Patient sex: F
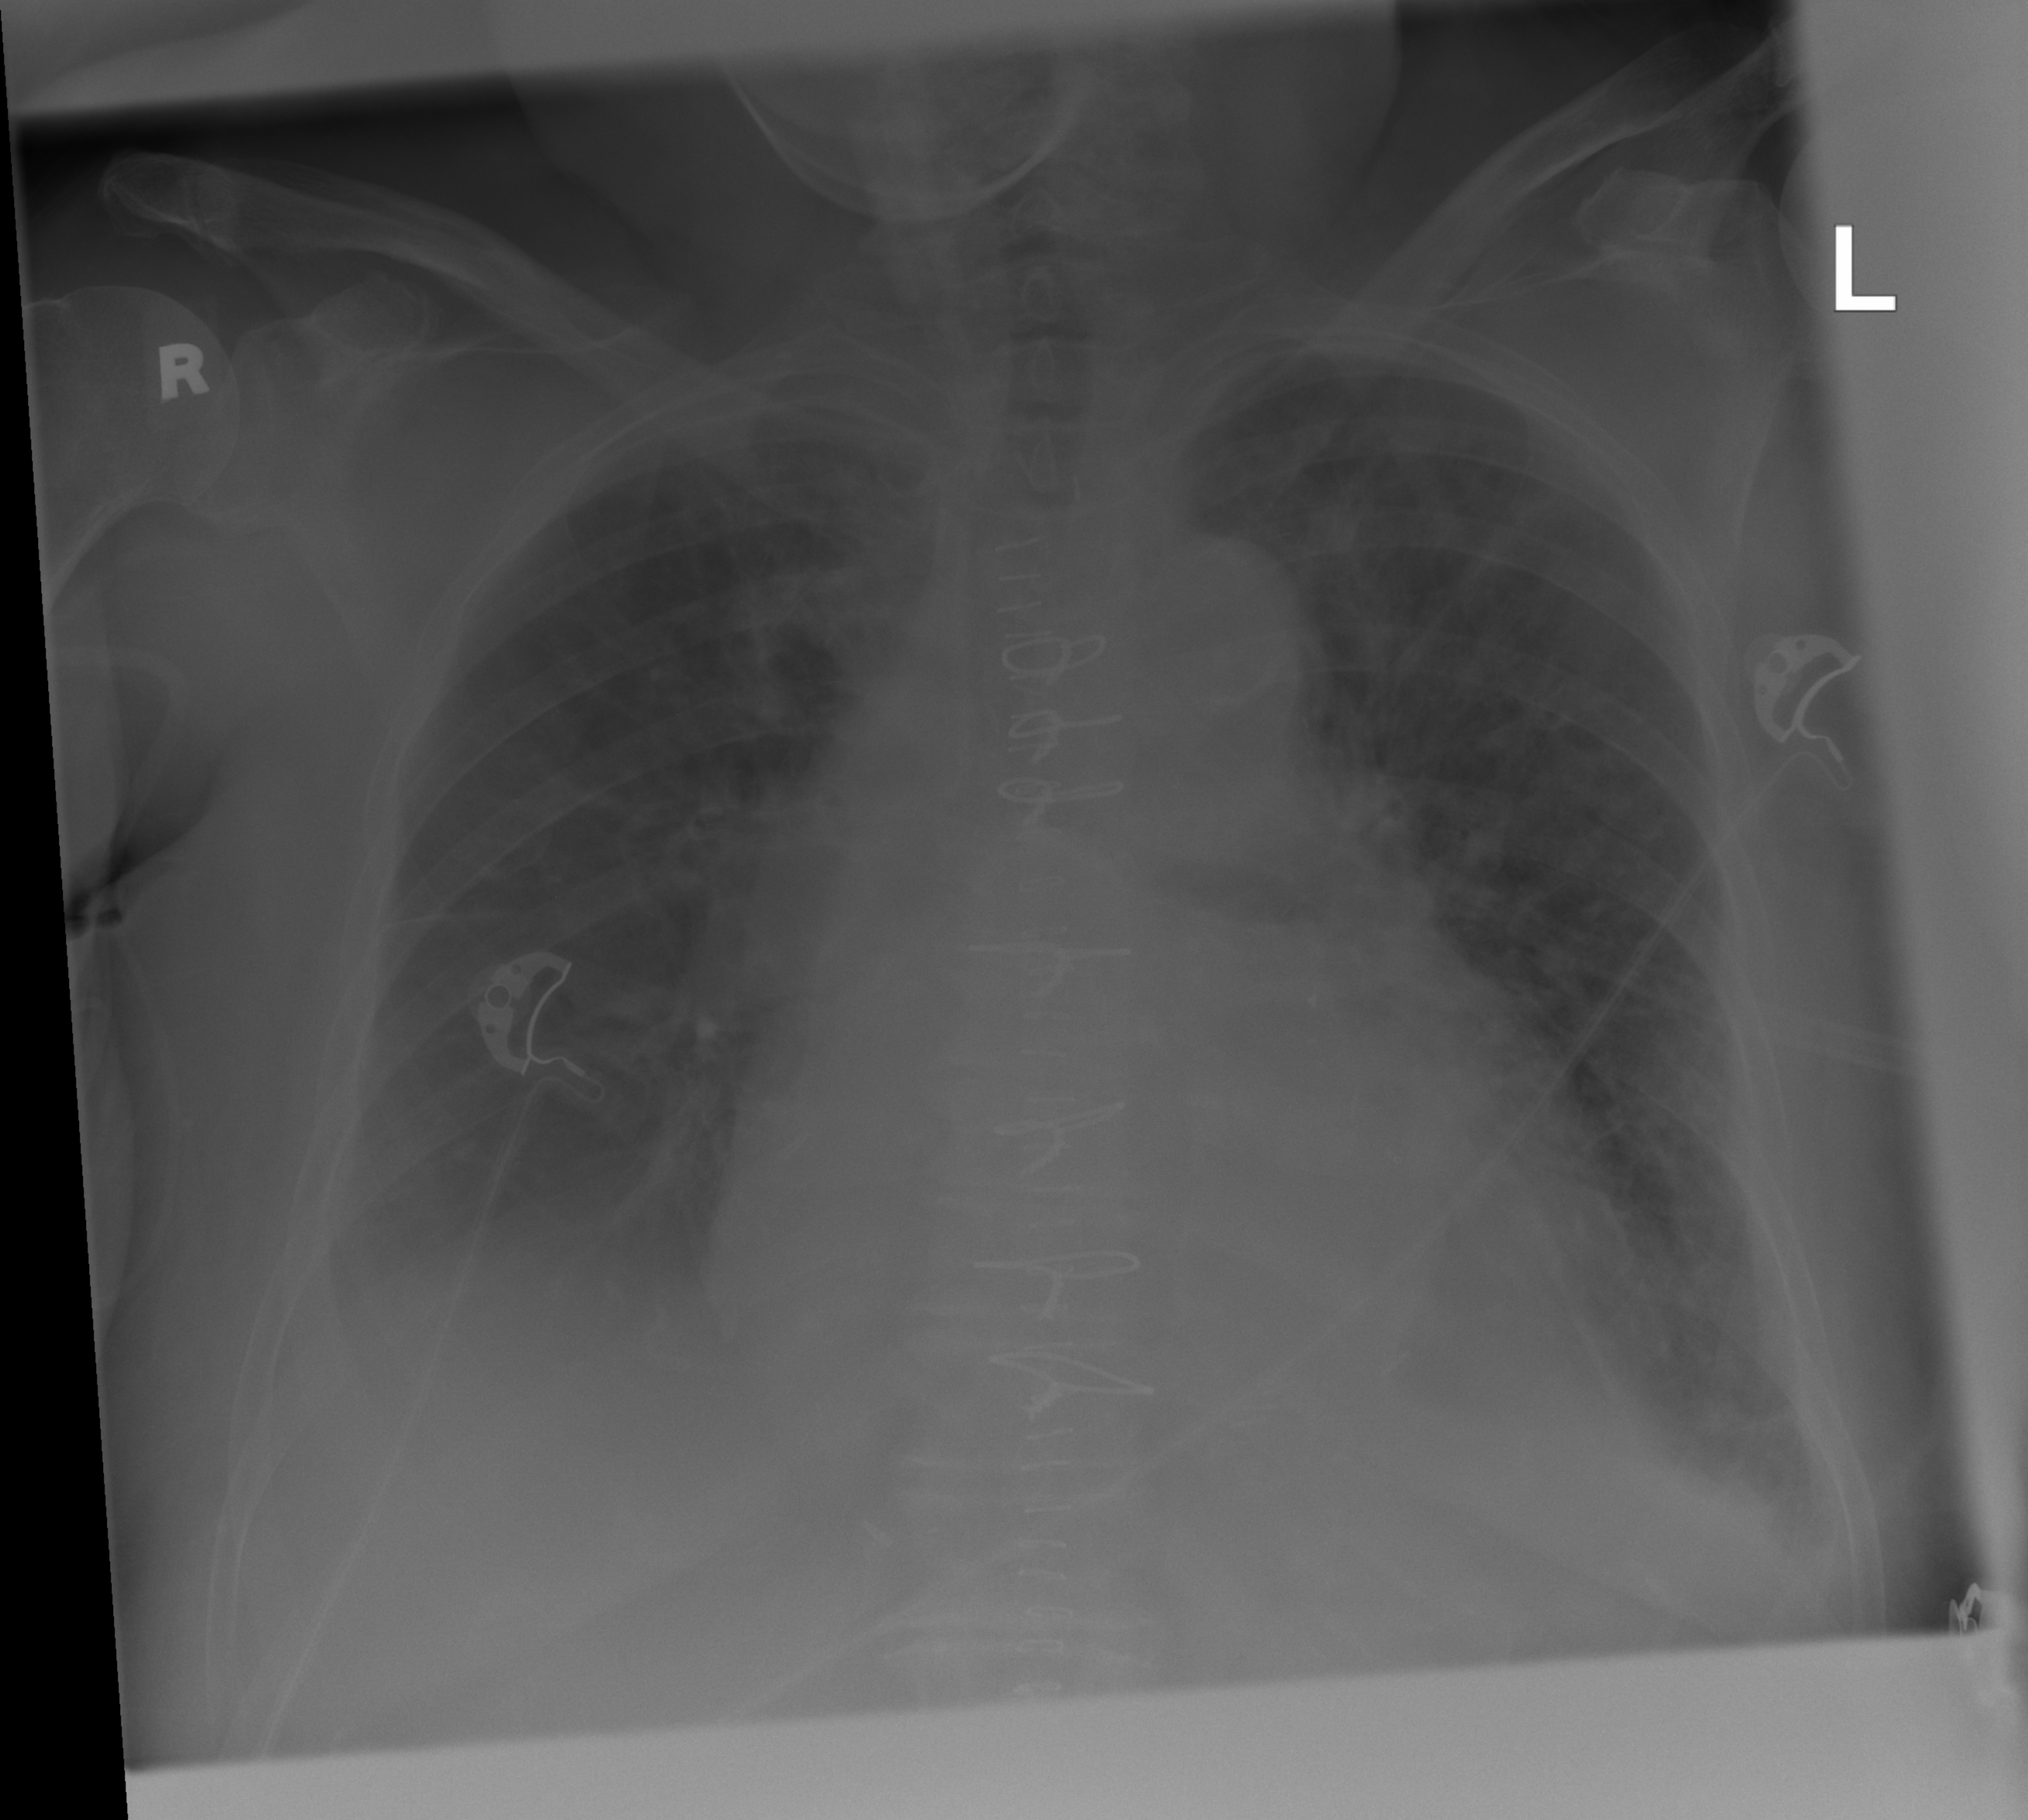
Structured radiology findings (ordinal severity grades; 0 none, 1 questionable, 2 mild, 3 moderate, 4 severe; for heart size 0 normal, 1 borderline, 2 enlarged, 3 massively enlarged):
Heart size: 2
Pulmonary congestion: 2
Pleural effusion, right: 2
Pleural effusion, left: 2
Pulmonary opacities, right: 0
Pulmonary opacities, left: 0
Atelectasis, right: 0
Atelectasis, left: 2